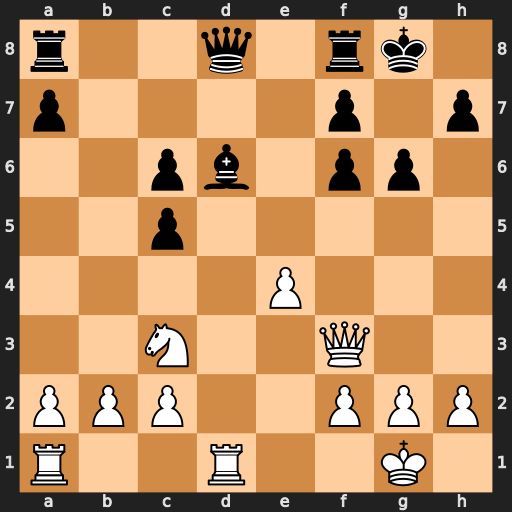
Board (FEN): r2q1rk1/p4p1p/2pb1pp1/2p5/4P3/2N2Q2/PPP2PPP/R2R2K1
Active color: w
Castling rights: -
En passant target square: -
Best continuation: e5 Bxe5 Rxd8